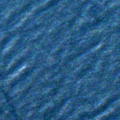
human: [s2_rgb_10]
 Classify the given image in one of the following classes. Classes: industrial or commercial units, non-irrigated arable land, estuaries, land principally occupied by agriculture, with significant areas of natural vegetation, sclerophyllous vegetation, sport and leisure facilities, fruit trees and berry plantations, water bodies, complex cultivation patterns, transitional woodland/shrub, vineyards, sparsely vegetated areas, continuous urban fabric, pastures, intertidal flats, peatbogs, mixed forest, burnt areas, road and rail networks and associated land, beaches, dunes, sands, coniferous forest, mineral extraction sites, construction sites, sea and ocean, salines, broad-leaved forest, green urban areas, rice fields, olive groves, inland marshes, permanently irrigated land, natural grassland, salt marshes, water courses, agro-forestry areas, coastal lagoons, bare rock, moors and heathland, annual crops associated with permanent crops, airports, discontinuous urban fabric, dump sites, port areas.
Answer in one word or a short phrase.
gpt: sea and ocean